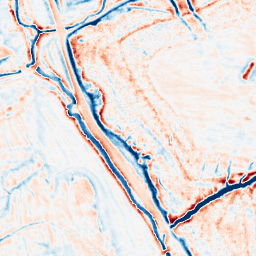
Category: edge_preserving
Decomposition family: bilateral
Decomposition parameters: d: 15
sigma_color: 150
sigma_space: 75
Upsampling method: sinc_blackman
Upsampling parameters: scale: 8
kernel_size: 16
Upsampling scale: 8